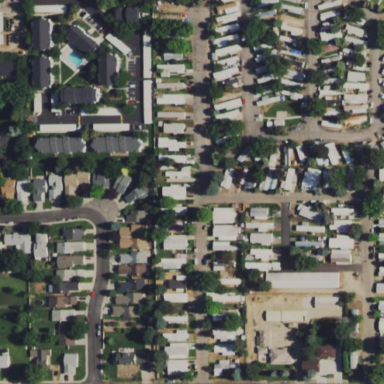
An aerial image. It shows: Residential area known as trailer park.